Question: Connection to the layout renderer failed. This may be caused by misconfiguration of Java"
When i tried to run Xamarin and start developing app, opening layout files gives me the error:
'''
> java.net.ConnectException: Connection timed out: connect at
> java.net.DualStackPlainSocketImpl.connect0(Native Method) at
> java.net.DualStackPlainSocketImpl.socketConnect(DualStackPlainSocketImpl.java:79)
> at
> java.net.AbstractPlainSocketImpl.doConnect(AbstractPlainSocketImpl.java:350)
> at
> java.net.AbstractPlainSocketImpl.connectToAddress(AbstractPlainSocketImpl.java:206)
> at
> java.net.AbstractPlainSocketImpl.connect(AbstractPlainSocketImpl.java:188)
> at java.net.PlainSocketImpl.connect(PlainSocketImpl.java:172) at
> java.net.SocksSocketImpl.connect(SocksSocketImpl.java:392) at
> java.net.Socket.connect(Socket.java:589) at
> java.net.Socket.connect(Socket.java:538) at
> java.net.Socket.<init>(Socket.java:434) at
> java.net.Socket.<init>(Socket.java:211) at
> mono.android.HostProcessConnection.Connect(HostProcessConnection.java:23)
> at mono.android.AndroidDesignerHost.run(AndroidDesignerHost.java:54)
> at mono.android.AndroidDesignerHost.main(AndroidDesignerHost.java:43)
'''
<URL>

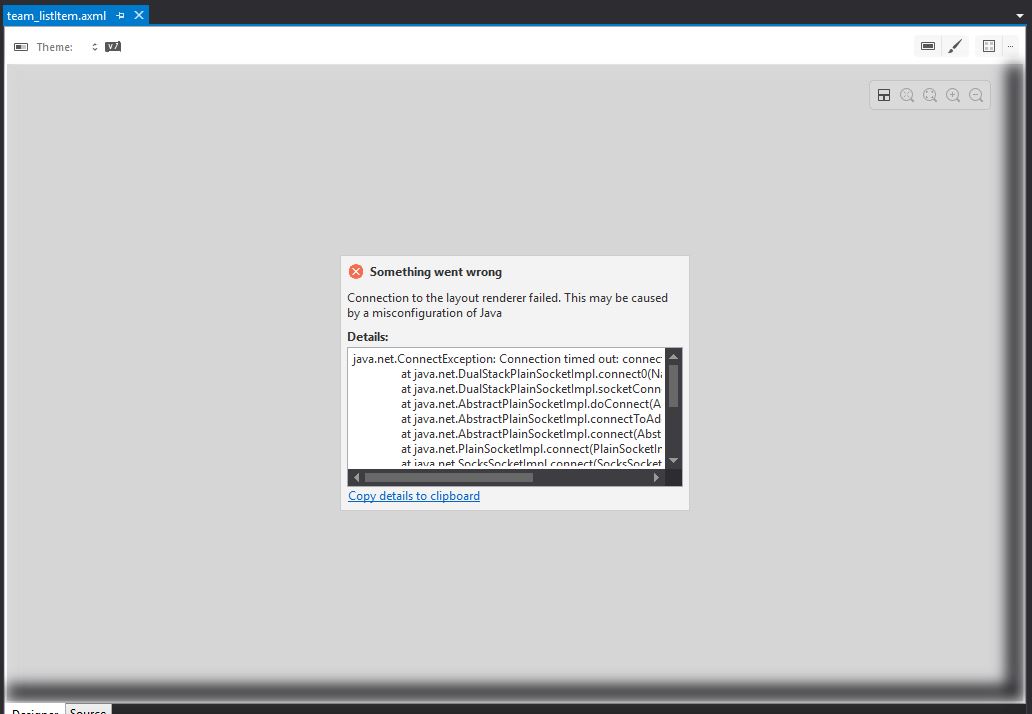
Answer: I fixed the problem. it was the problem with Android SDK.
after the update, Android SDK to latest version problem was solved.